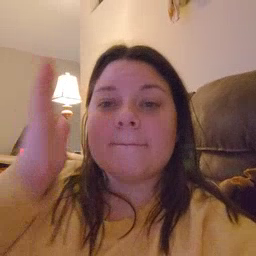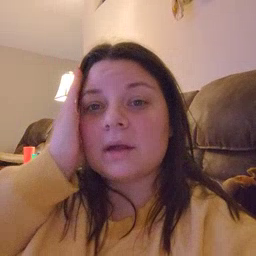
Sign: bed